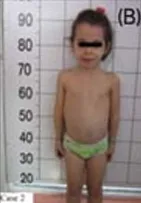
Figure 1. , 2.
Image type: medical_photograph (skin_photograph)